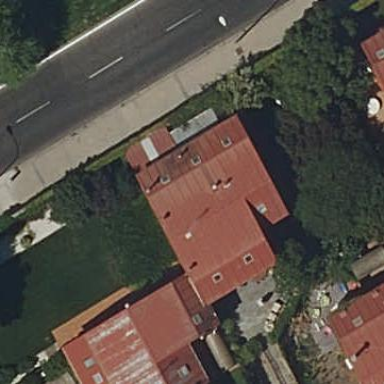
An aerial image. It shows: Terrace building.